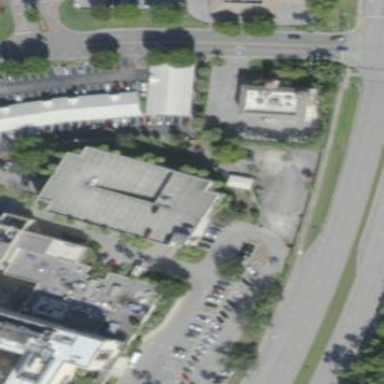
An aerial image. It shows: Multi-storey parking building.